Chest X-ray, AP view. Patient: 66 years old, sex M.
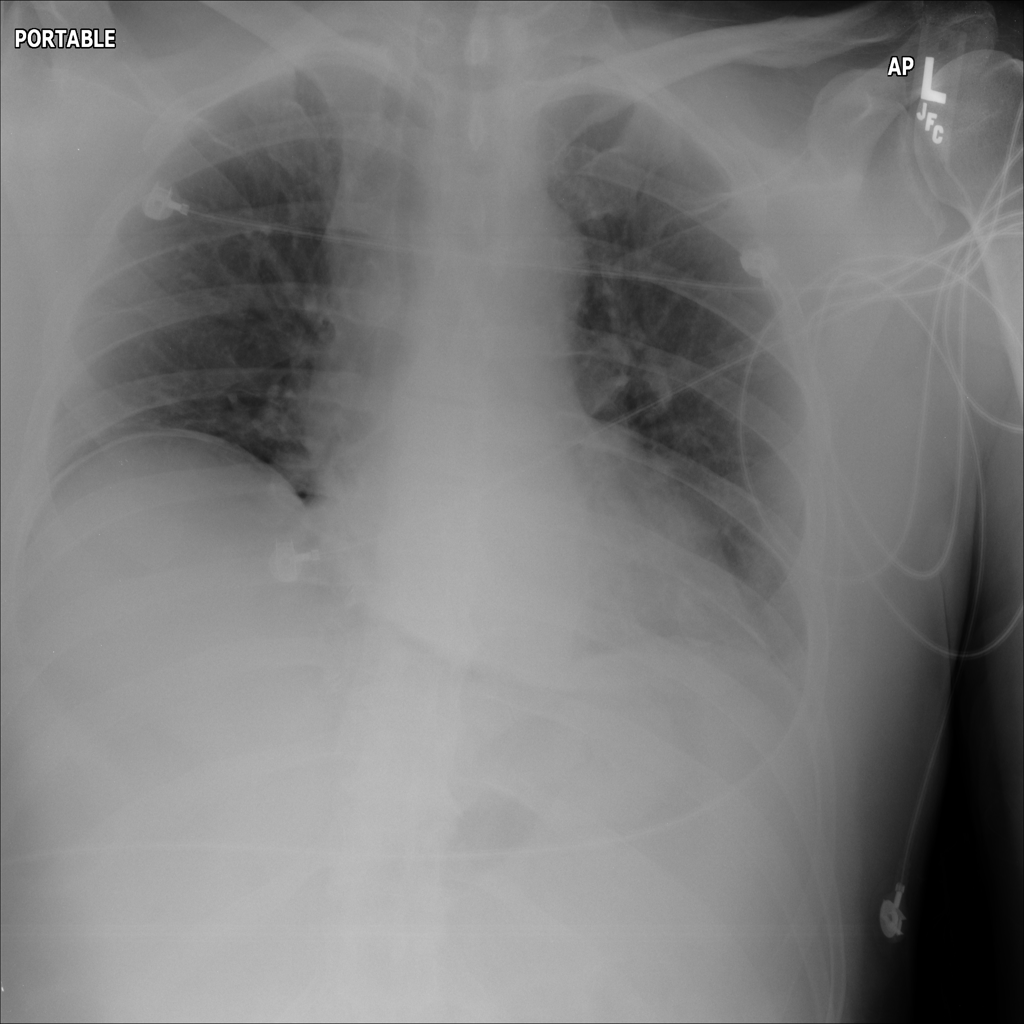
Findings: No Finding